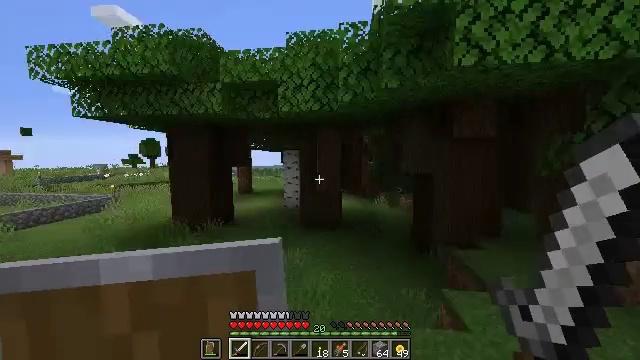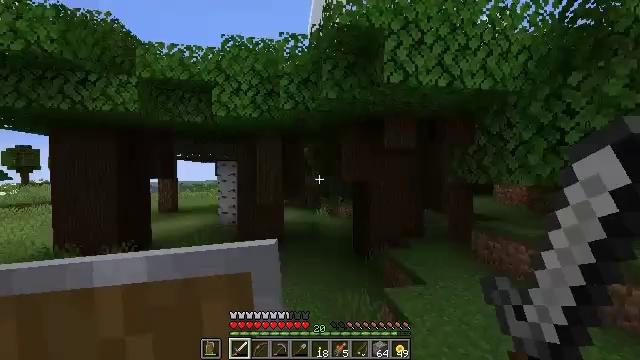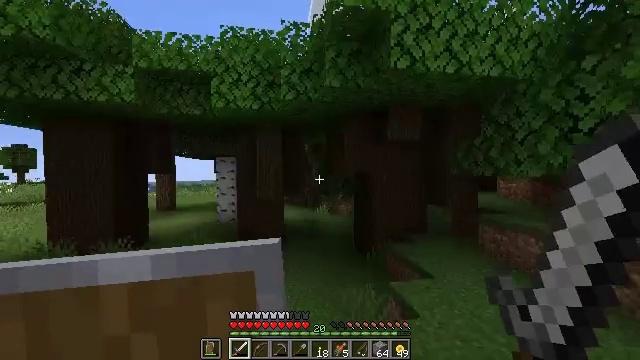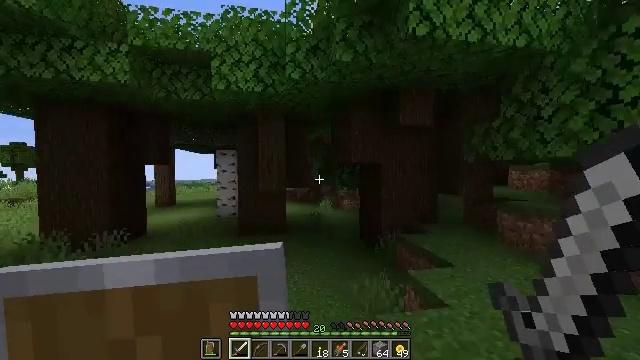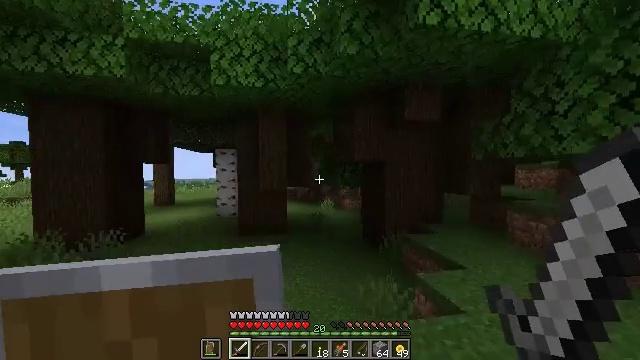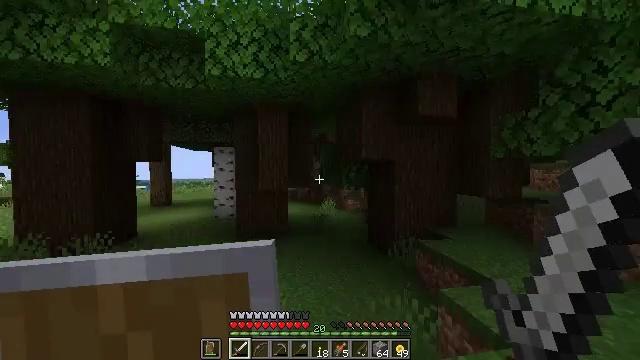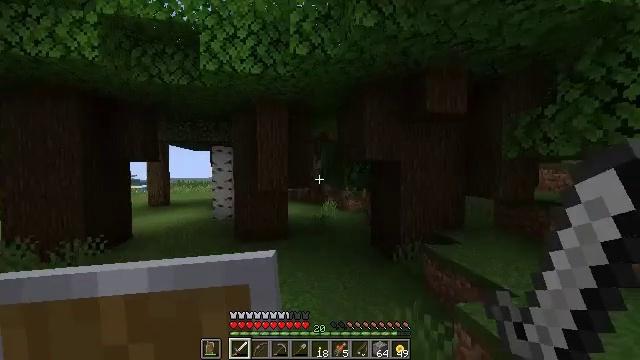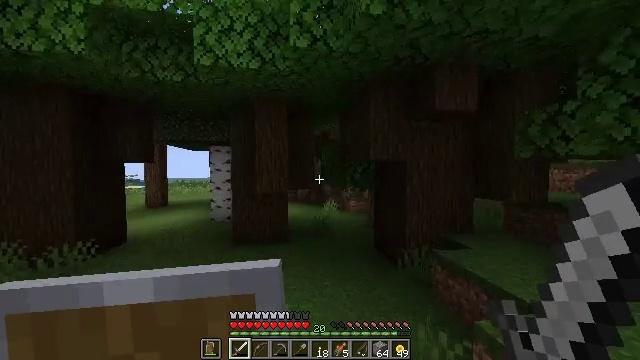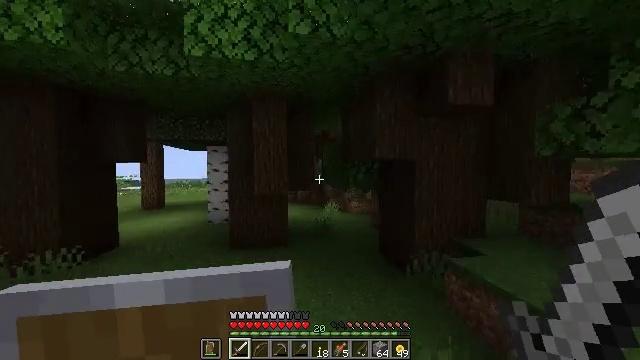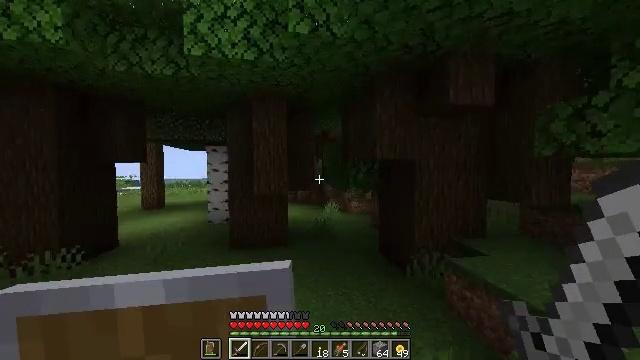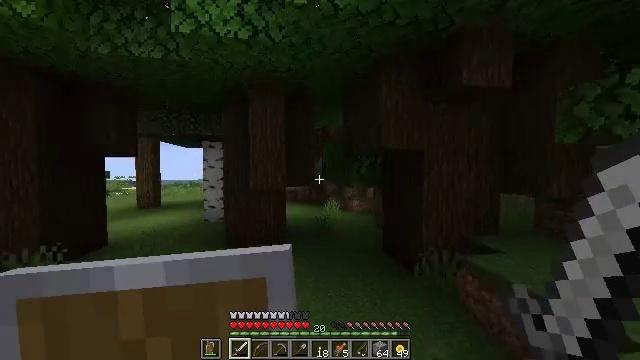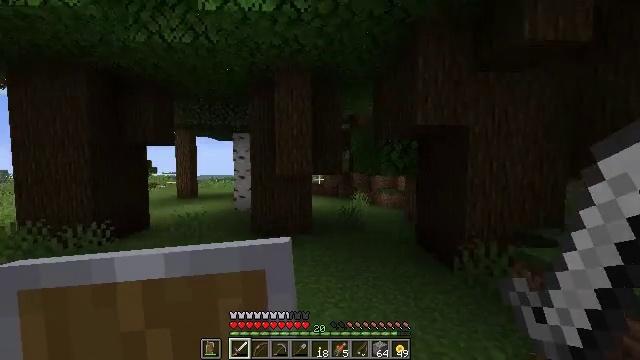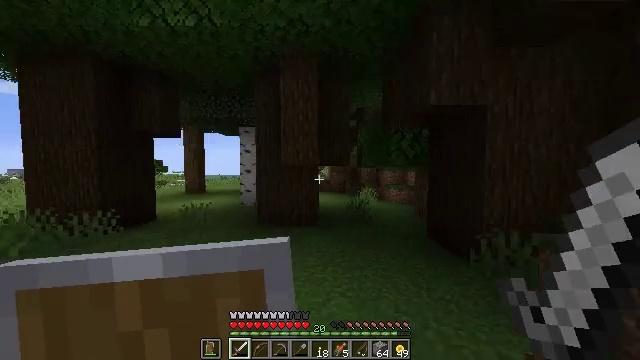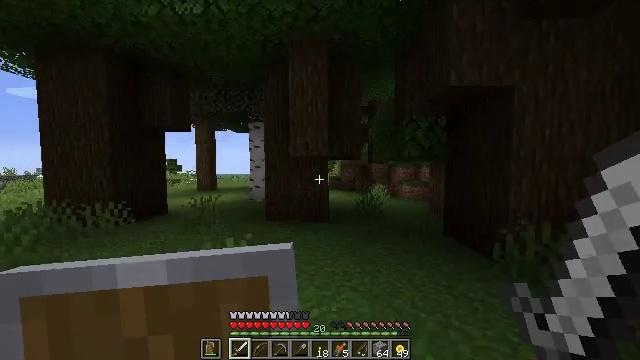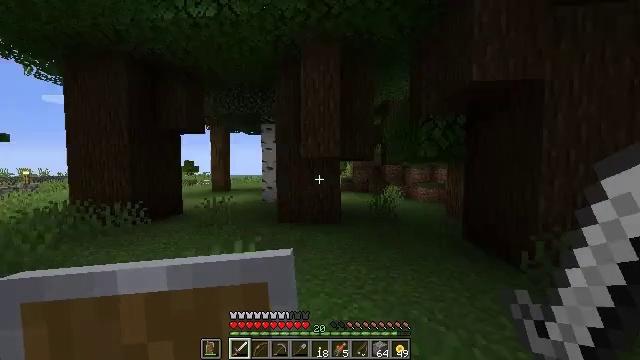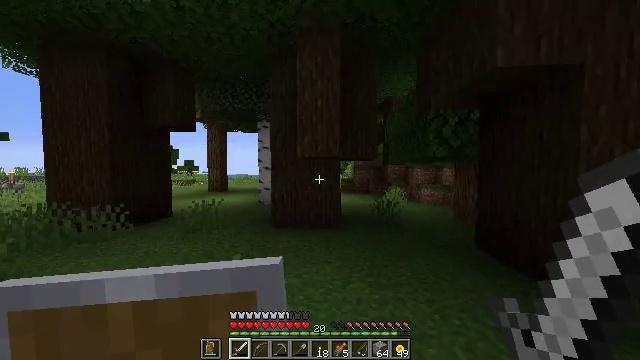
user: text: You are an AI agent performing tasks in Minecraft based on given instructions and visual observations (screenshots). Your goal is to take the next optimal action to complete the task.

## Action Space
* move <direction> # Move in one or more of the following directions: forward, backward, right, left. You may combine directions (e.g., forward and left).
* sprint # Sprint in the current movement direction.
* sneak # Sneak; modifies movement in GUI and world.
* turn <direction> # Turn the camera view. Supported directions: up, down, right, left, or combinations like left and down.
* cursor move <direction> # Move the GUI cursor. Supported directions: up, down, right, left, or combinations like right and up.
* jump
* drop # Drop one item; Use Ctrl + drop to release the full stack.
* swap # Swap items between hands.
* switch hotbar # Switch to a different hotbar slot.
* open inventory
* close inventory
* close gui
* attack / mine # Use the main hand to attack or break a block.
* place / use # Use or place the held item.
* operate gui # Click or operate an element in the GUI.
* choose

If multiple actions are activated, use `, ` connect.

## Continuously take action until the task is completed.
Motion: motion action
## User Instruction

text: Collect peony flowers for dye.
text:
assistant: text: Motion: move forward, turn right and up
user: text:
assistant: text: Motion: move forward
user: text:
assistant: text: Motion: move forward
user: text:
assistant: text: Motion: move forward
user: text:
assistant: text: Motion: move forward
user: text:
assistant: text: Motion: move forward
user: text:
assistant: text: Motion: move forward
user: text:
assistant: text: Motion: move forward
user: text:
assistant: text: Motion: move forward
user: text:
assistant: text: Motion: move forward
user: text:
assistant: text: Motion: move forward, turn left
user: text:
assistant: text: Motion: move forward, turn left
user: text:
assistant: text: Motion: move forward, turn left
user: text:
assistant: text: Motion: move forward, turn left
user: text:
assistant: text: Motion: move forward
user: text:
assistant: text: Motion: move forward
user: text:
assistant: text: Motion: move forward, turn left and up
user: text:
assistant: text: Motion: move forward, turn left and up
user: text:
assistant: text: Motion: move forward, turn left and up
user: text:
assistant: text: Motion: move forward, turn left
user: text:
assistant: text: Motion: move forward and move left
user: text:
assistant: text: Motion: move forward and move left
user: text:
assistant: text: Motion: move forward and move left
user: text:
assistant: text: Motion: move forward and move left
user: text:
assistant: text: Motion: move forward and move left
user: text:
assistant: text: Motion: move forward and move left, turn up
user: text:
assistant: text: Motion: move forward and move left, turn left and up
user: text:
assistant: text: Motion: move forward and move left
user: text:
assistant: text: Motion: move forward and move left
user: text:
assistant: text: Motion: move forward and move left